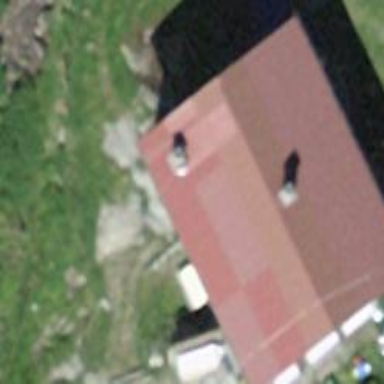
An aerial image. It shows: Restaurant in building.